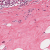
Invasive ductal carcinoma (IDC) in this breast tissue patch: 0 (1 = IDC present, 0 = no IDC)